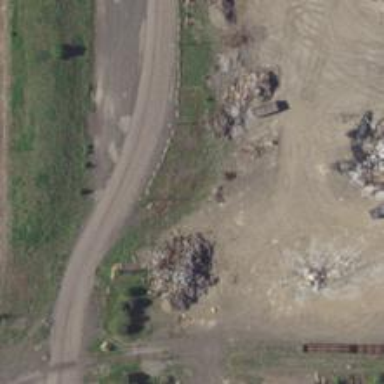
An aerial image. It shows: Abandoned spur railway.